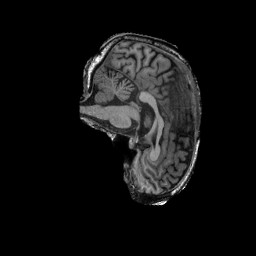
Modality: T1w
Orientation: sagittal
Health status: ill
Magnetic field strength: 3 T